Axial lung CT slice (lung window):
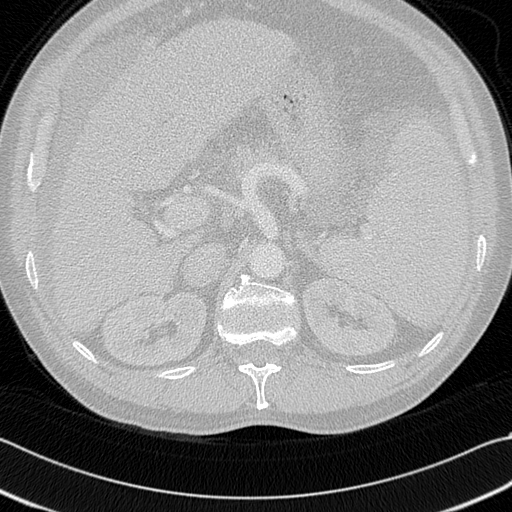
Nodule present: no